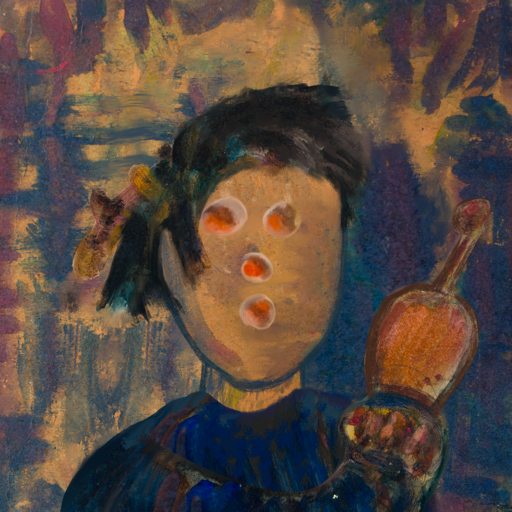
Background: InTheSun, Head And Neck Front: In_The_Sun, Face Front: Rupkatha, Bust: Pipe, Hair Front: Pipe, Head Accessory: Blank, Second Necklace: Blank, Necklace: Blank, Baby: Blank